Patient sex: M
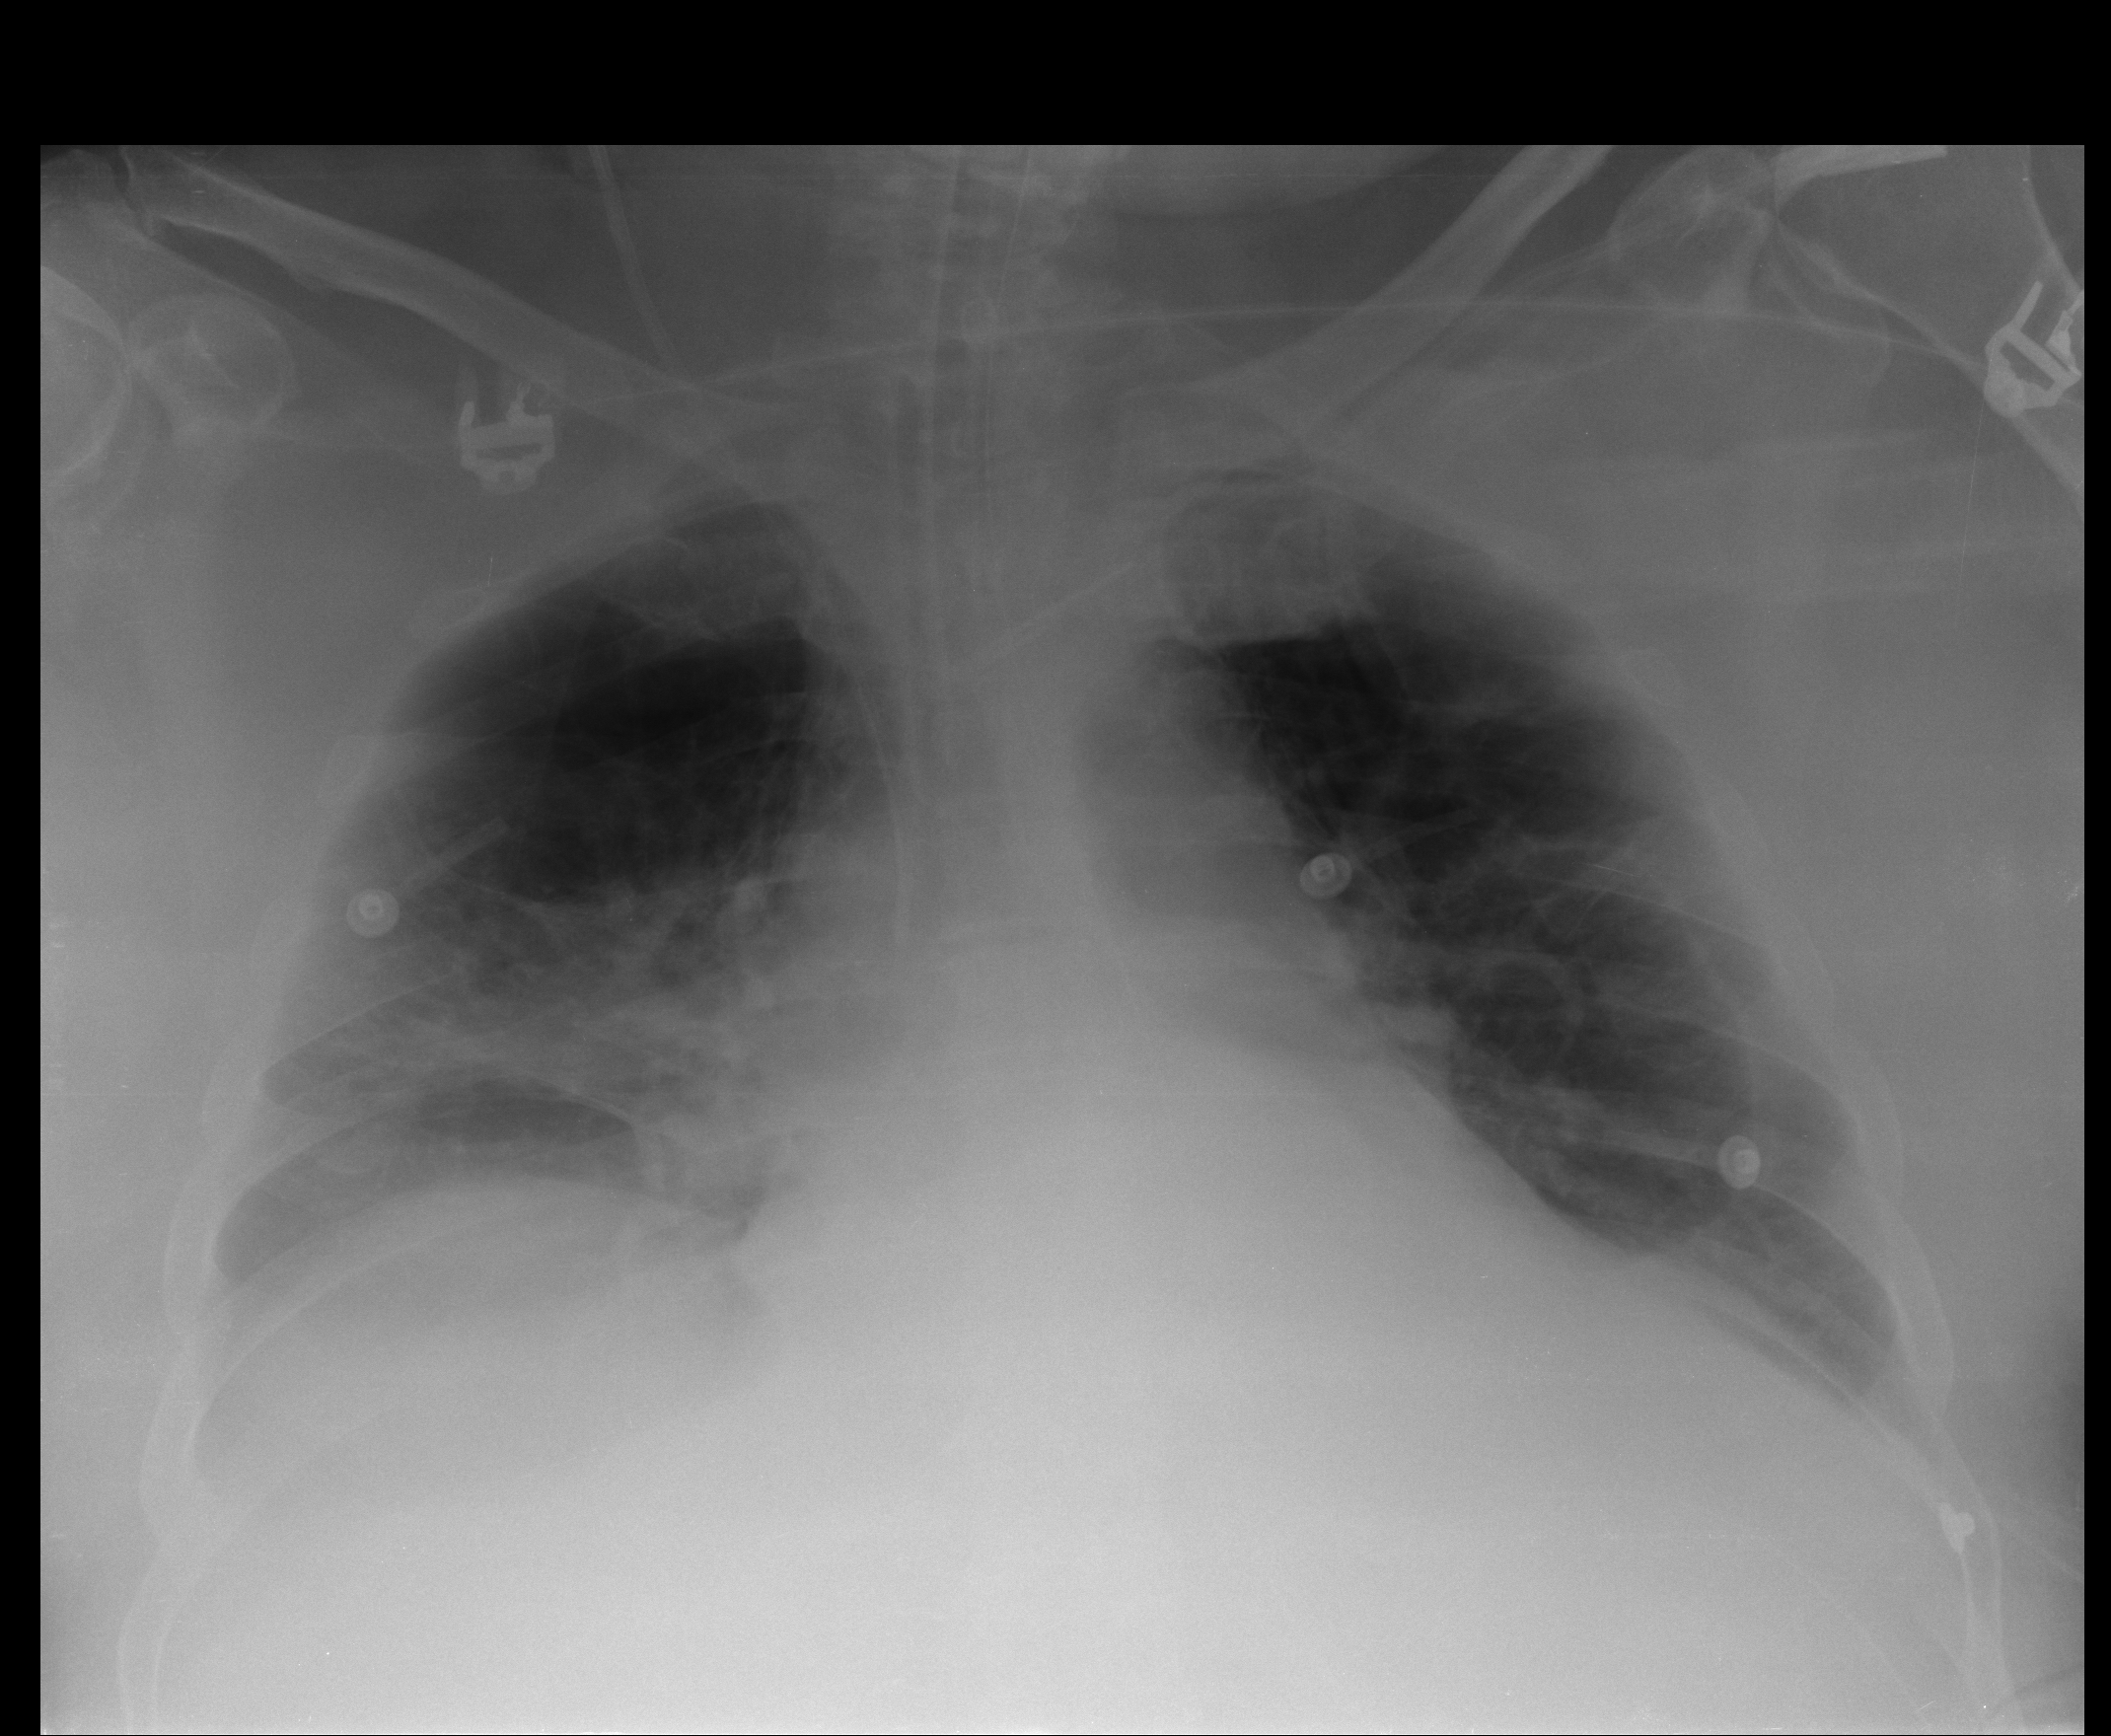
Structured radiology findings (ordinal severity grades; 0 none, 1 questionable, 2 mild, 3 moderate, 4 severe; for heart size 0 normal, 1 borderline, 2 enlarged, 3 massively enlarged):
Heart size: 0
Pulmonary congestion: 2
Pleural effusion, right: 3
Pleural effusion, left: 2
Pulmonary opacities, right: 1
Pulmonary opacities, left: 1
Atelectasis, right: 3
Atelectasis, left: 2